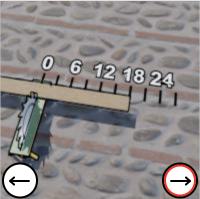
Task: length
Answer: 18
First scale value: 6.0